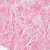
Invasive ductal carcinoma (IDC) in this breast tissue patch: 0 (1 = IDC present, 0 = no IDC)